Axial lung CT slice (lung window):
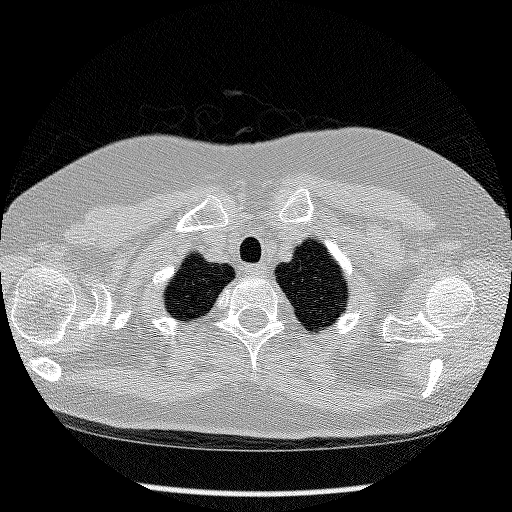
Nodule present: no